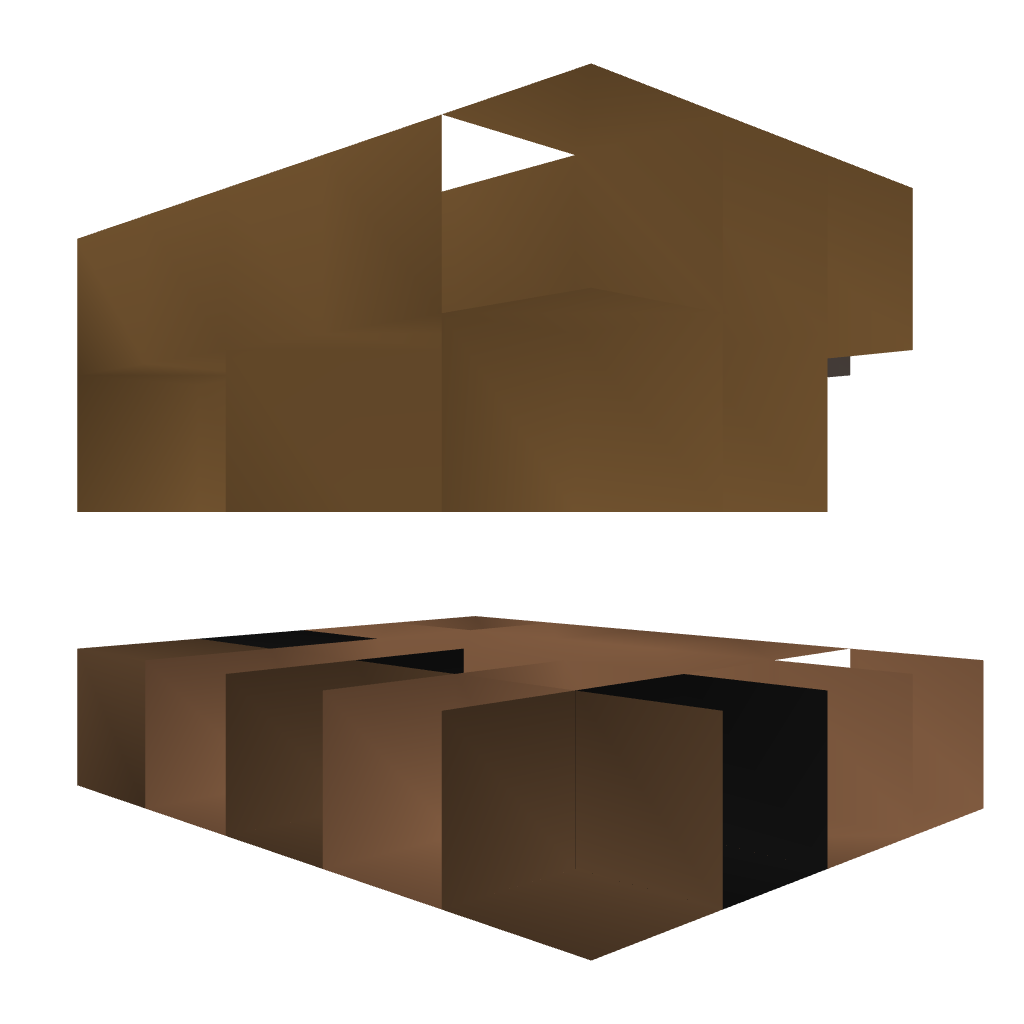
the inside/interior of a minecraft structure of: Working Piano